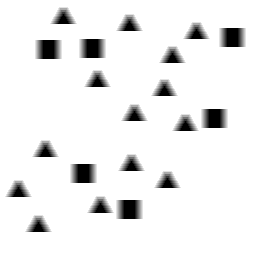
Squares: 6
Triangles: 14
Stars: 0
Total shapes: 20